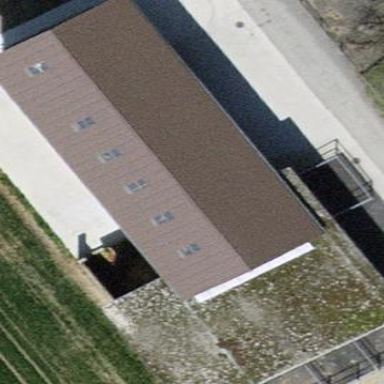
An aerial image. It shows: Stable.